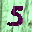
Label: 5